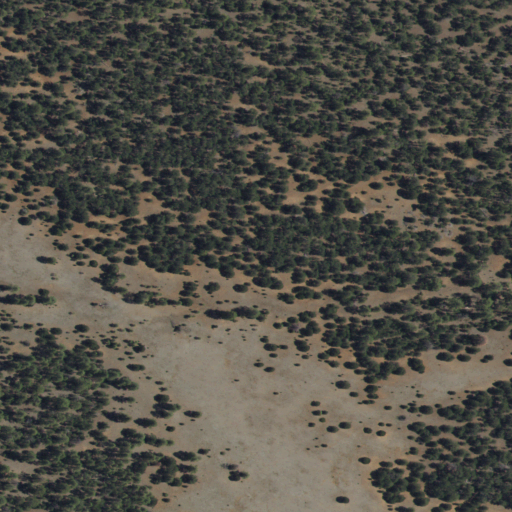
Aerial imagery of valley in New Mexico named Valle de las Animas containing evergreen forest and shrub